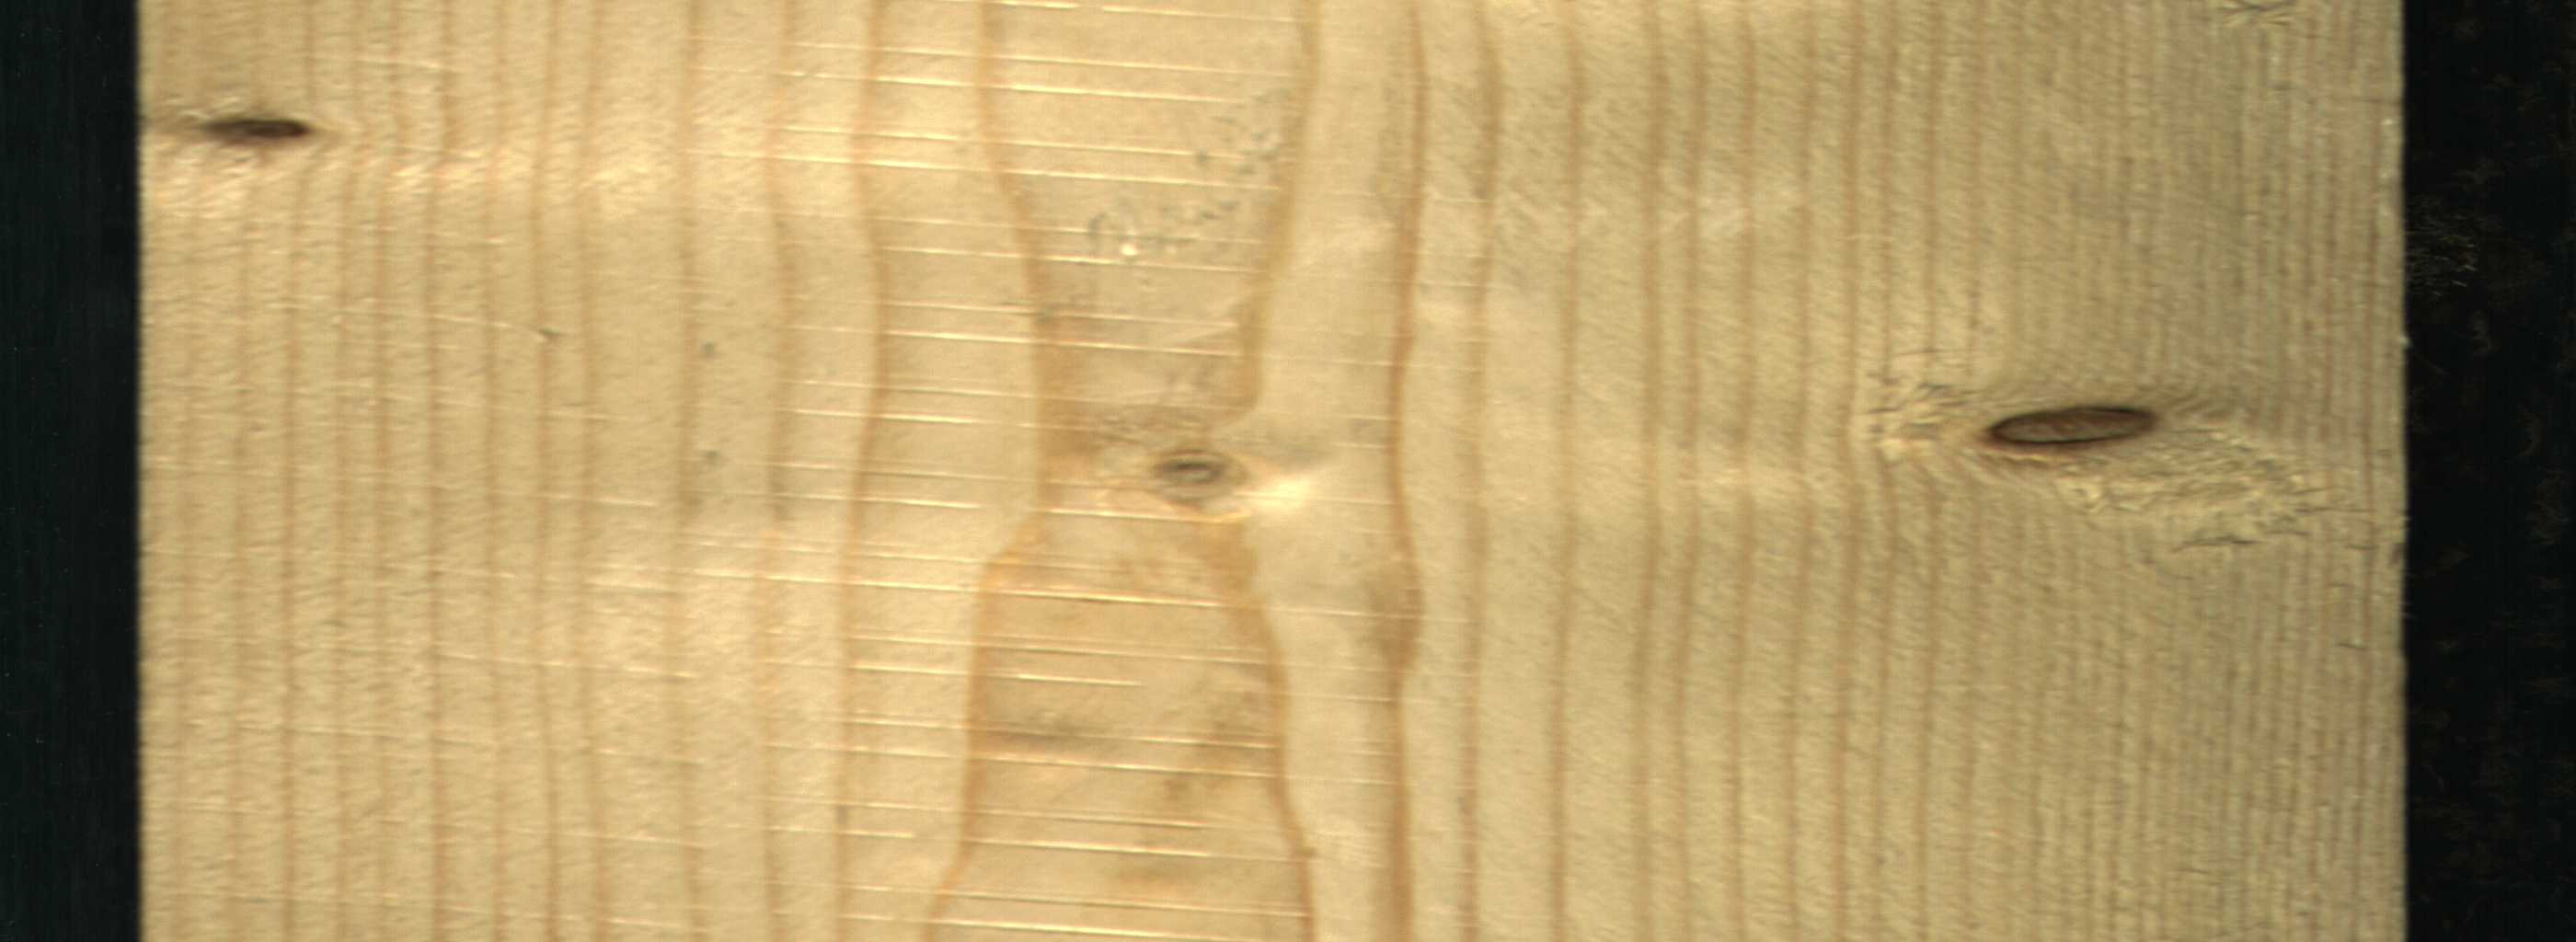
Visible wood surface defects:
Dead_Knot
Dead_Knot
Live_Knot